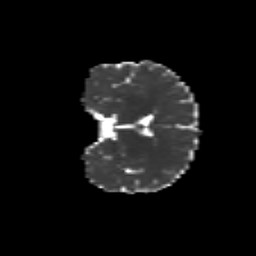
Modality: MD
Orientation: coronal
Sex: female
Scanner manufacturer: siemens
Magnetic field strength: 3 T
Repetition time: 5 s
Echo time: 0.071 s